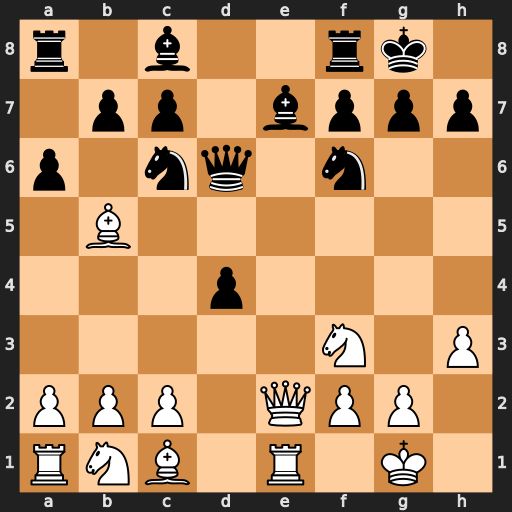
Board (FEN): r1b2rk1/1pp1bppp/p1nq1n2/1B6/3p4/5N1P/PPP1QPP1/RNB1R1K1
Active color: w
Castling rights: -
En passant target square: -
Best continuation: Bxc6 Qxc6 Qxe7